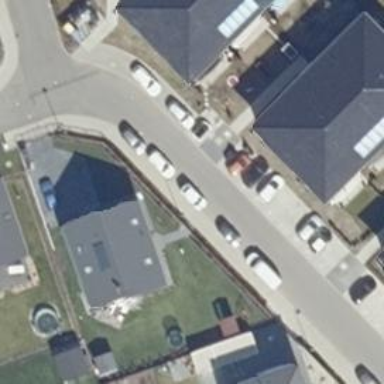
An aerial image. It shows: Footway.